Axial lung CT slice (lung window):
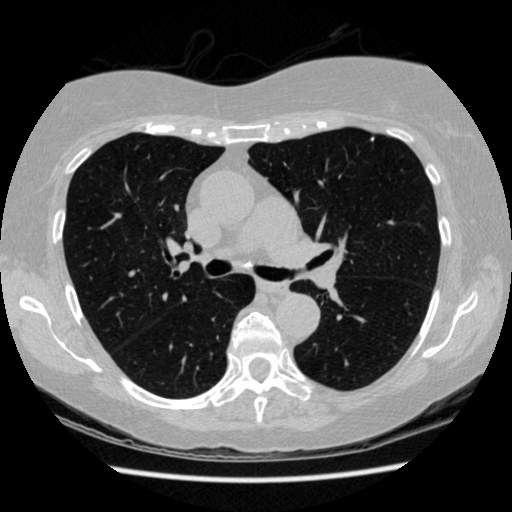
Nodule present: yes
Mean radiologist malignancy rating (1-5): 1